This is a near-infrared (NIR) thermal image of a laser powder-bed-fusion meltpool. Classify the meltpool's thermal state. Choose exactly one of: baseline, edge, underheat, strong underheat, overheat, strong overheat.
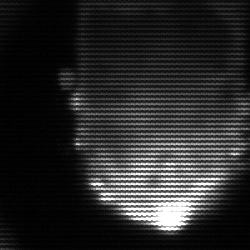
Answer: baseline